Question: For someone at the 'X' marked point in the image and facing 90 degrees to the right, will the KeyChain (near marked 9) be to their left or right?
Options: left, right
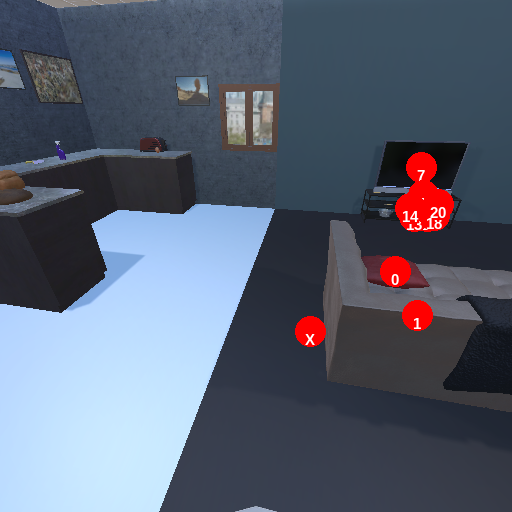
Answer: left